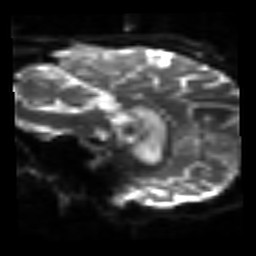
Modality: sbref
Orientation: sagittal
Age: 51
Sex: female
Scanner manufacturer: siemens
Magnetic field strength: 3 T
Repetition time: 3.2 s
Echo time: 0.081 s